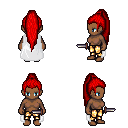
a pixel art fantasy rpg character, female body template, human, dark skin, white cape, gold greaves, red extra-long topknot hairstyle, dagger, four views (front, back, left, right), 2x2 character sprite sheet, small pixel art, hard edges, no anti-aliasing